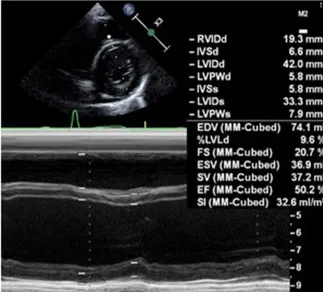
Echocardiography findings on the 6th day of illness:. M-mode (left ventricular ejection fraction, 50.2.
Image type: radiology (ultrasound)